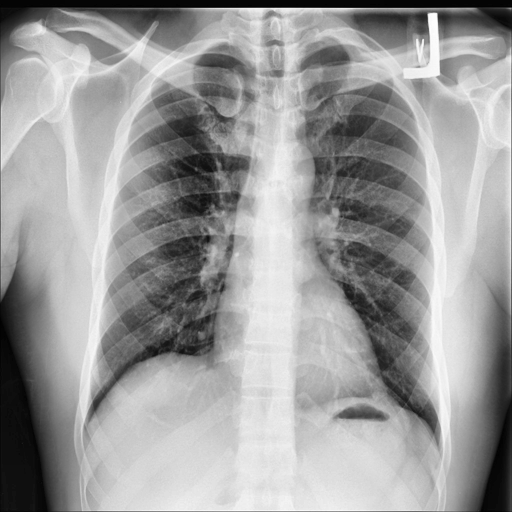
Finding: NORMAL